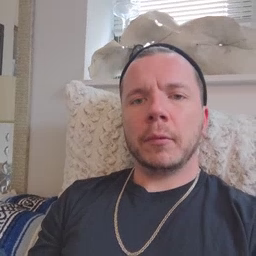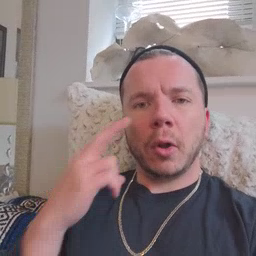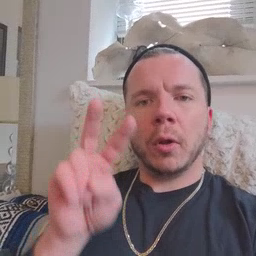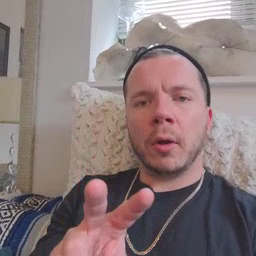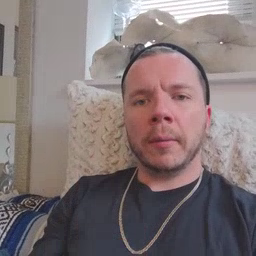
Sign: look